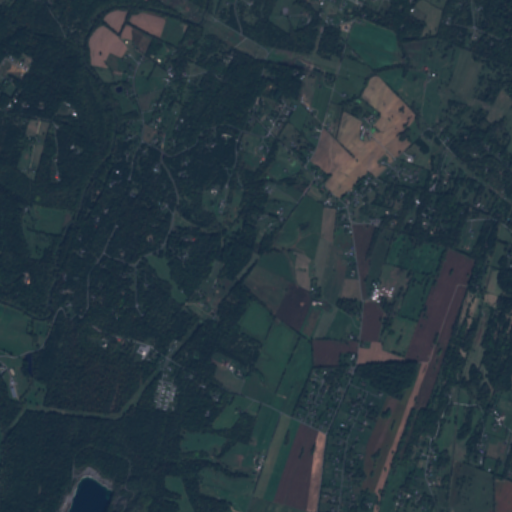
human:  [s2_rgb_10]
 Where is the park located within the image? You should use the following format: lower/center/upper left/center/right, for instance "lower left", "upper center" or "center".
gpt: The park is located in the center left of the image.
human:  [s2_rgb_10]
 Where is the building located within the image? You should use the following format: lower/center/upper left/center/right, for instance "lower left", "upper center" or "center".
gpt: The building is located in the center right of the image.
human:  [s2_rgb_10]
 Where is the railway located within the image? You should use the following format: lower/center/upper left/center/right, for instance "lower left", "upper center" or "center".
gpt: The railway is located in the left of the image.
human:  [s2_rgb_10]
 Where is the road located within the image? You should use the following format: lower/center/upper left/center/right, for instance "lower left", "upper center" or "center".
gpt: There is no road in the image.